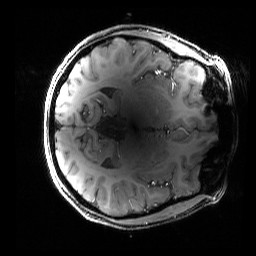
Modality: T1w
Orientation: axial
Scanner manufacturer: siemens
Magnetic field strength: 6.98 T
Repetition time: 2.5 s
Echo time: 0.00429 s